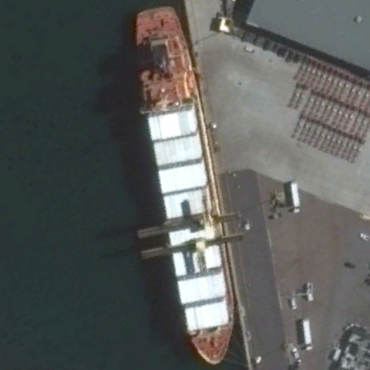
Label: civil